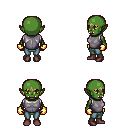
a pixel art fantasy rpg character, female body template, orc, green skin, steel chest armor, teal pants, plain hairstyle, gold gloves, maroon shoes, four views (front, back, left, right), 2x2 character sprite sheet, small pixel art, hard edges, no anti-aliasing